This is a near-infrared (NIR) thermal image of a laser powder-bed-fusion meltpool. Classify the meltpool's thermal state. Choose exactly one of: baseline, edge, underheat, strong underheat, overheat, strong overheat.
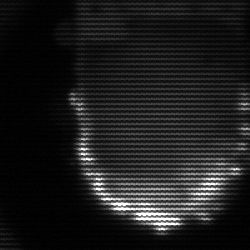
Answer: baseline